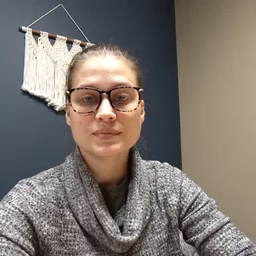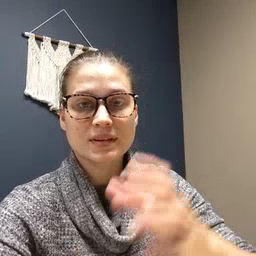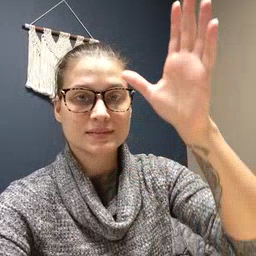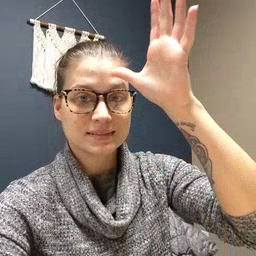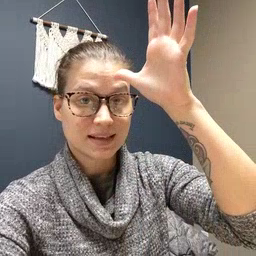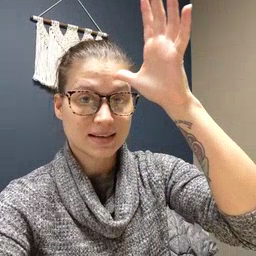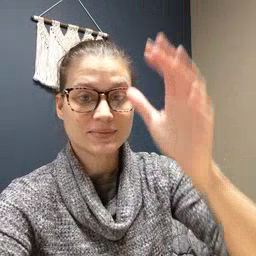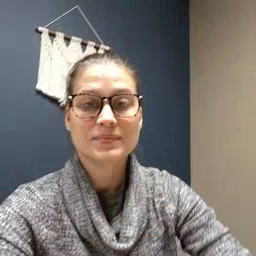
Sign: dad